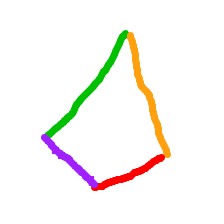
Shape: kite